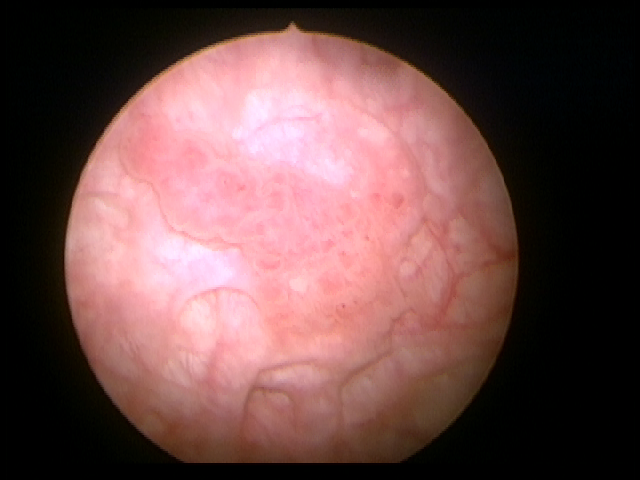
Modality: WLC
Class: Non-malignant
Subclass: BenignNOS
Lesion: L2
Morphology: Papillary
Bladder cancer association: No